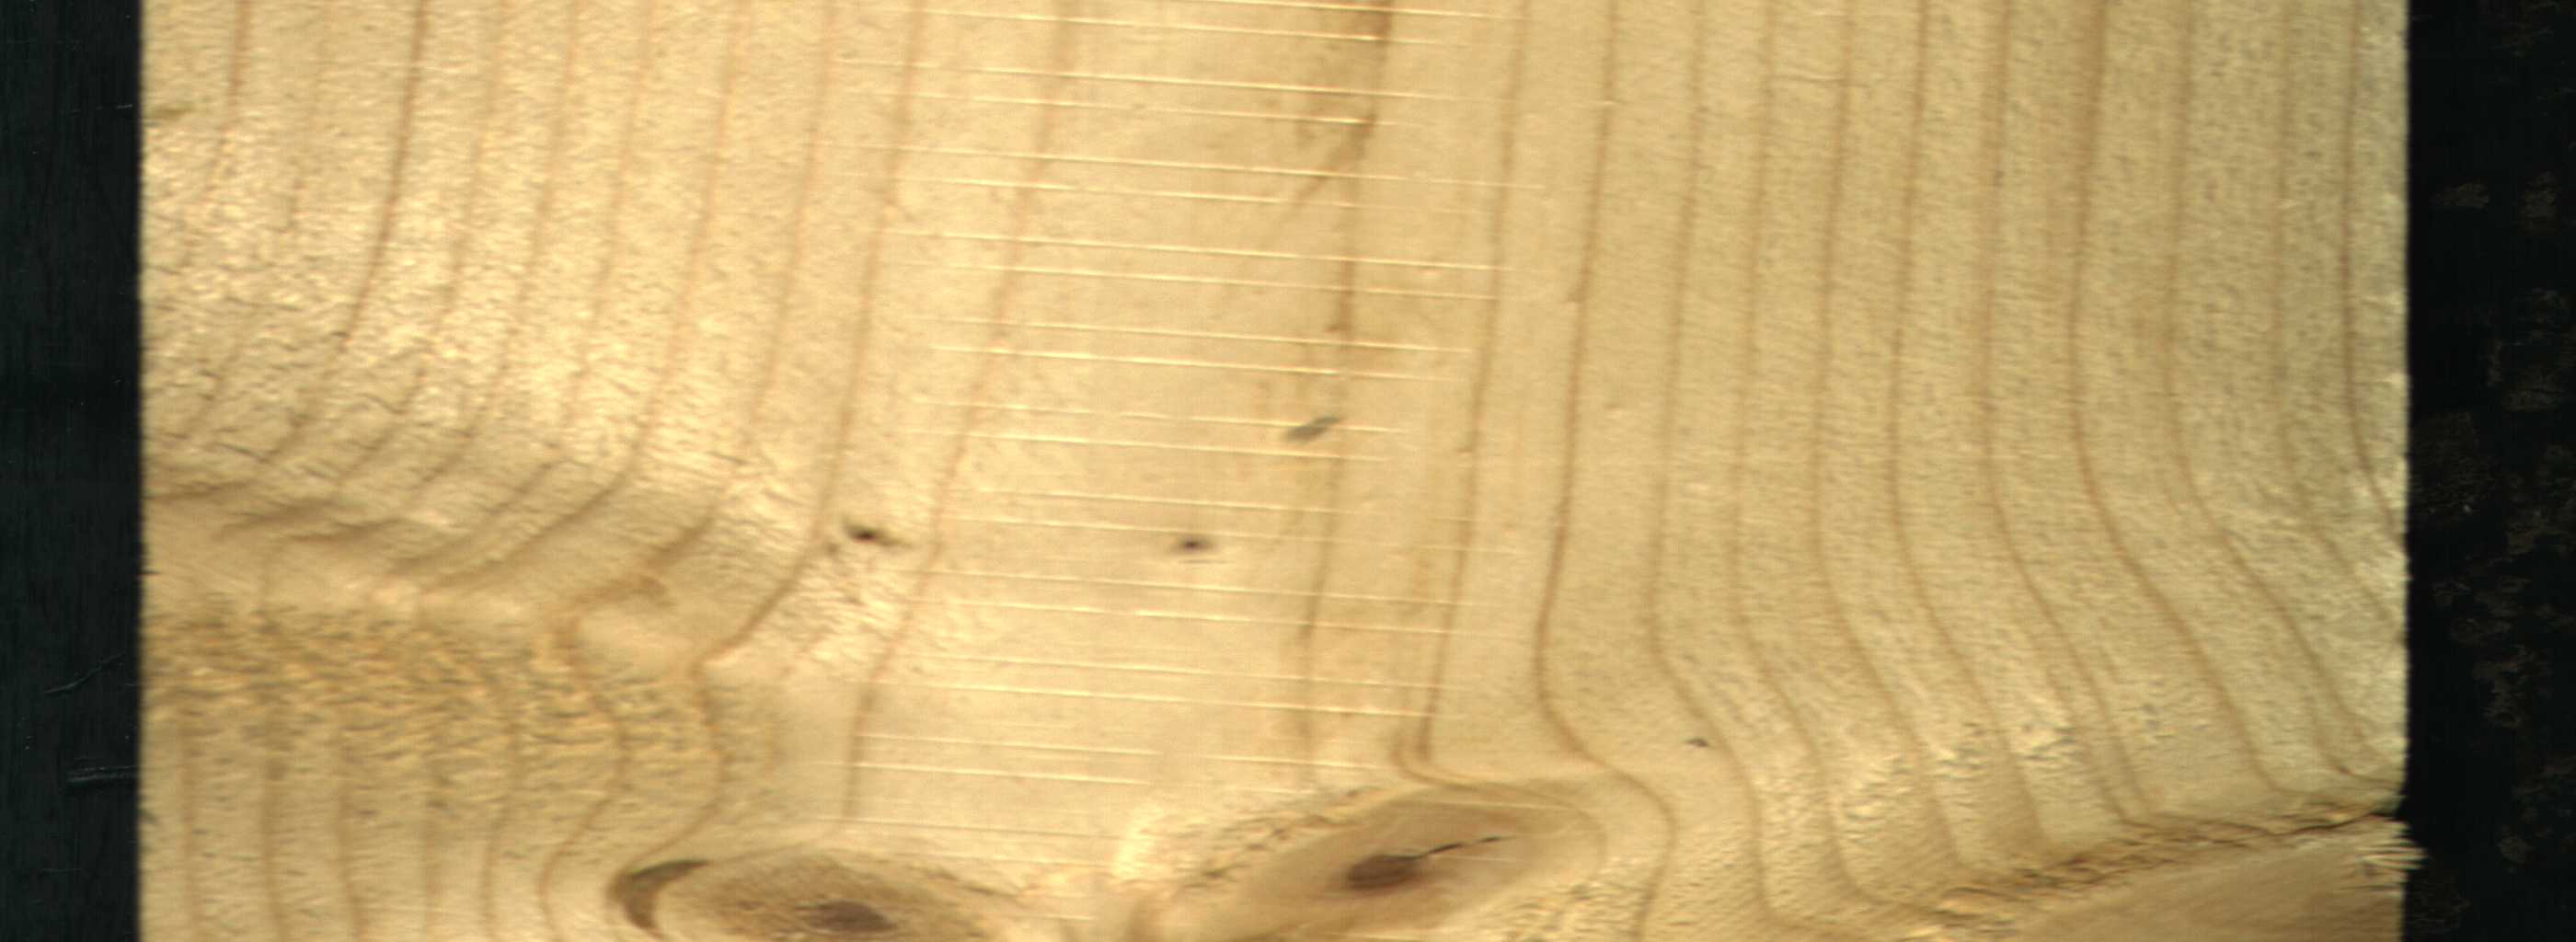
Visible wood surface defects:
Live_Knot
Live_Knot
Live_Knot
Live_Knot
Live_Knot
Live_Knot